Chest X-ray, PA view. Patient: 43 years old, sex F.
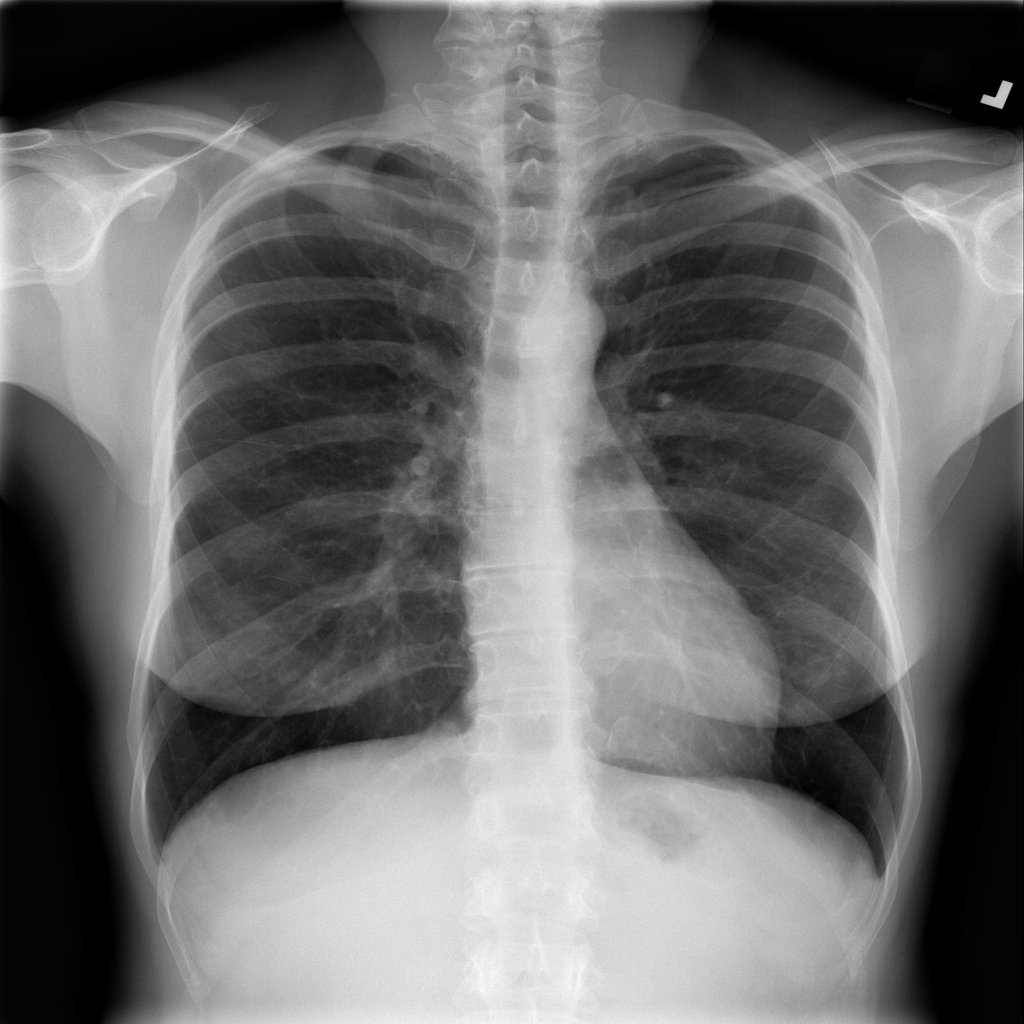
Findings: No Finding